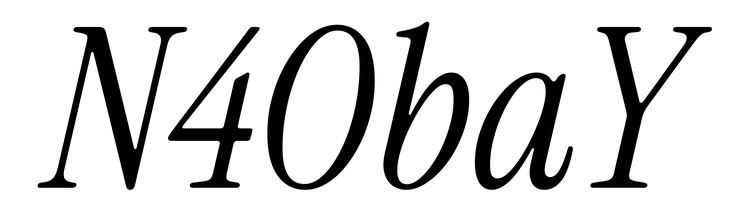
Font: InstrumentSerif-Italic